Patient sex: F
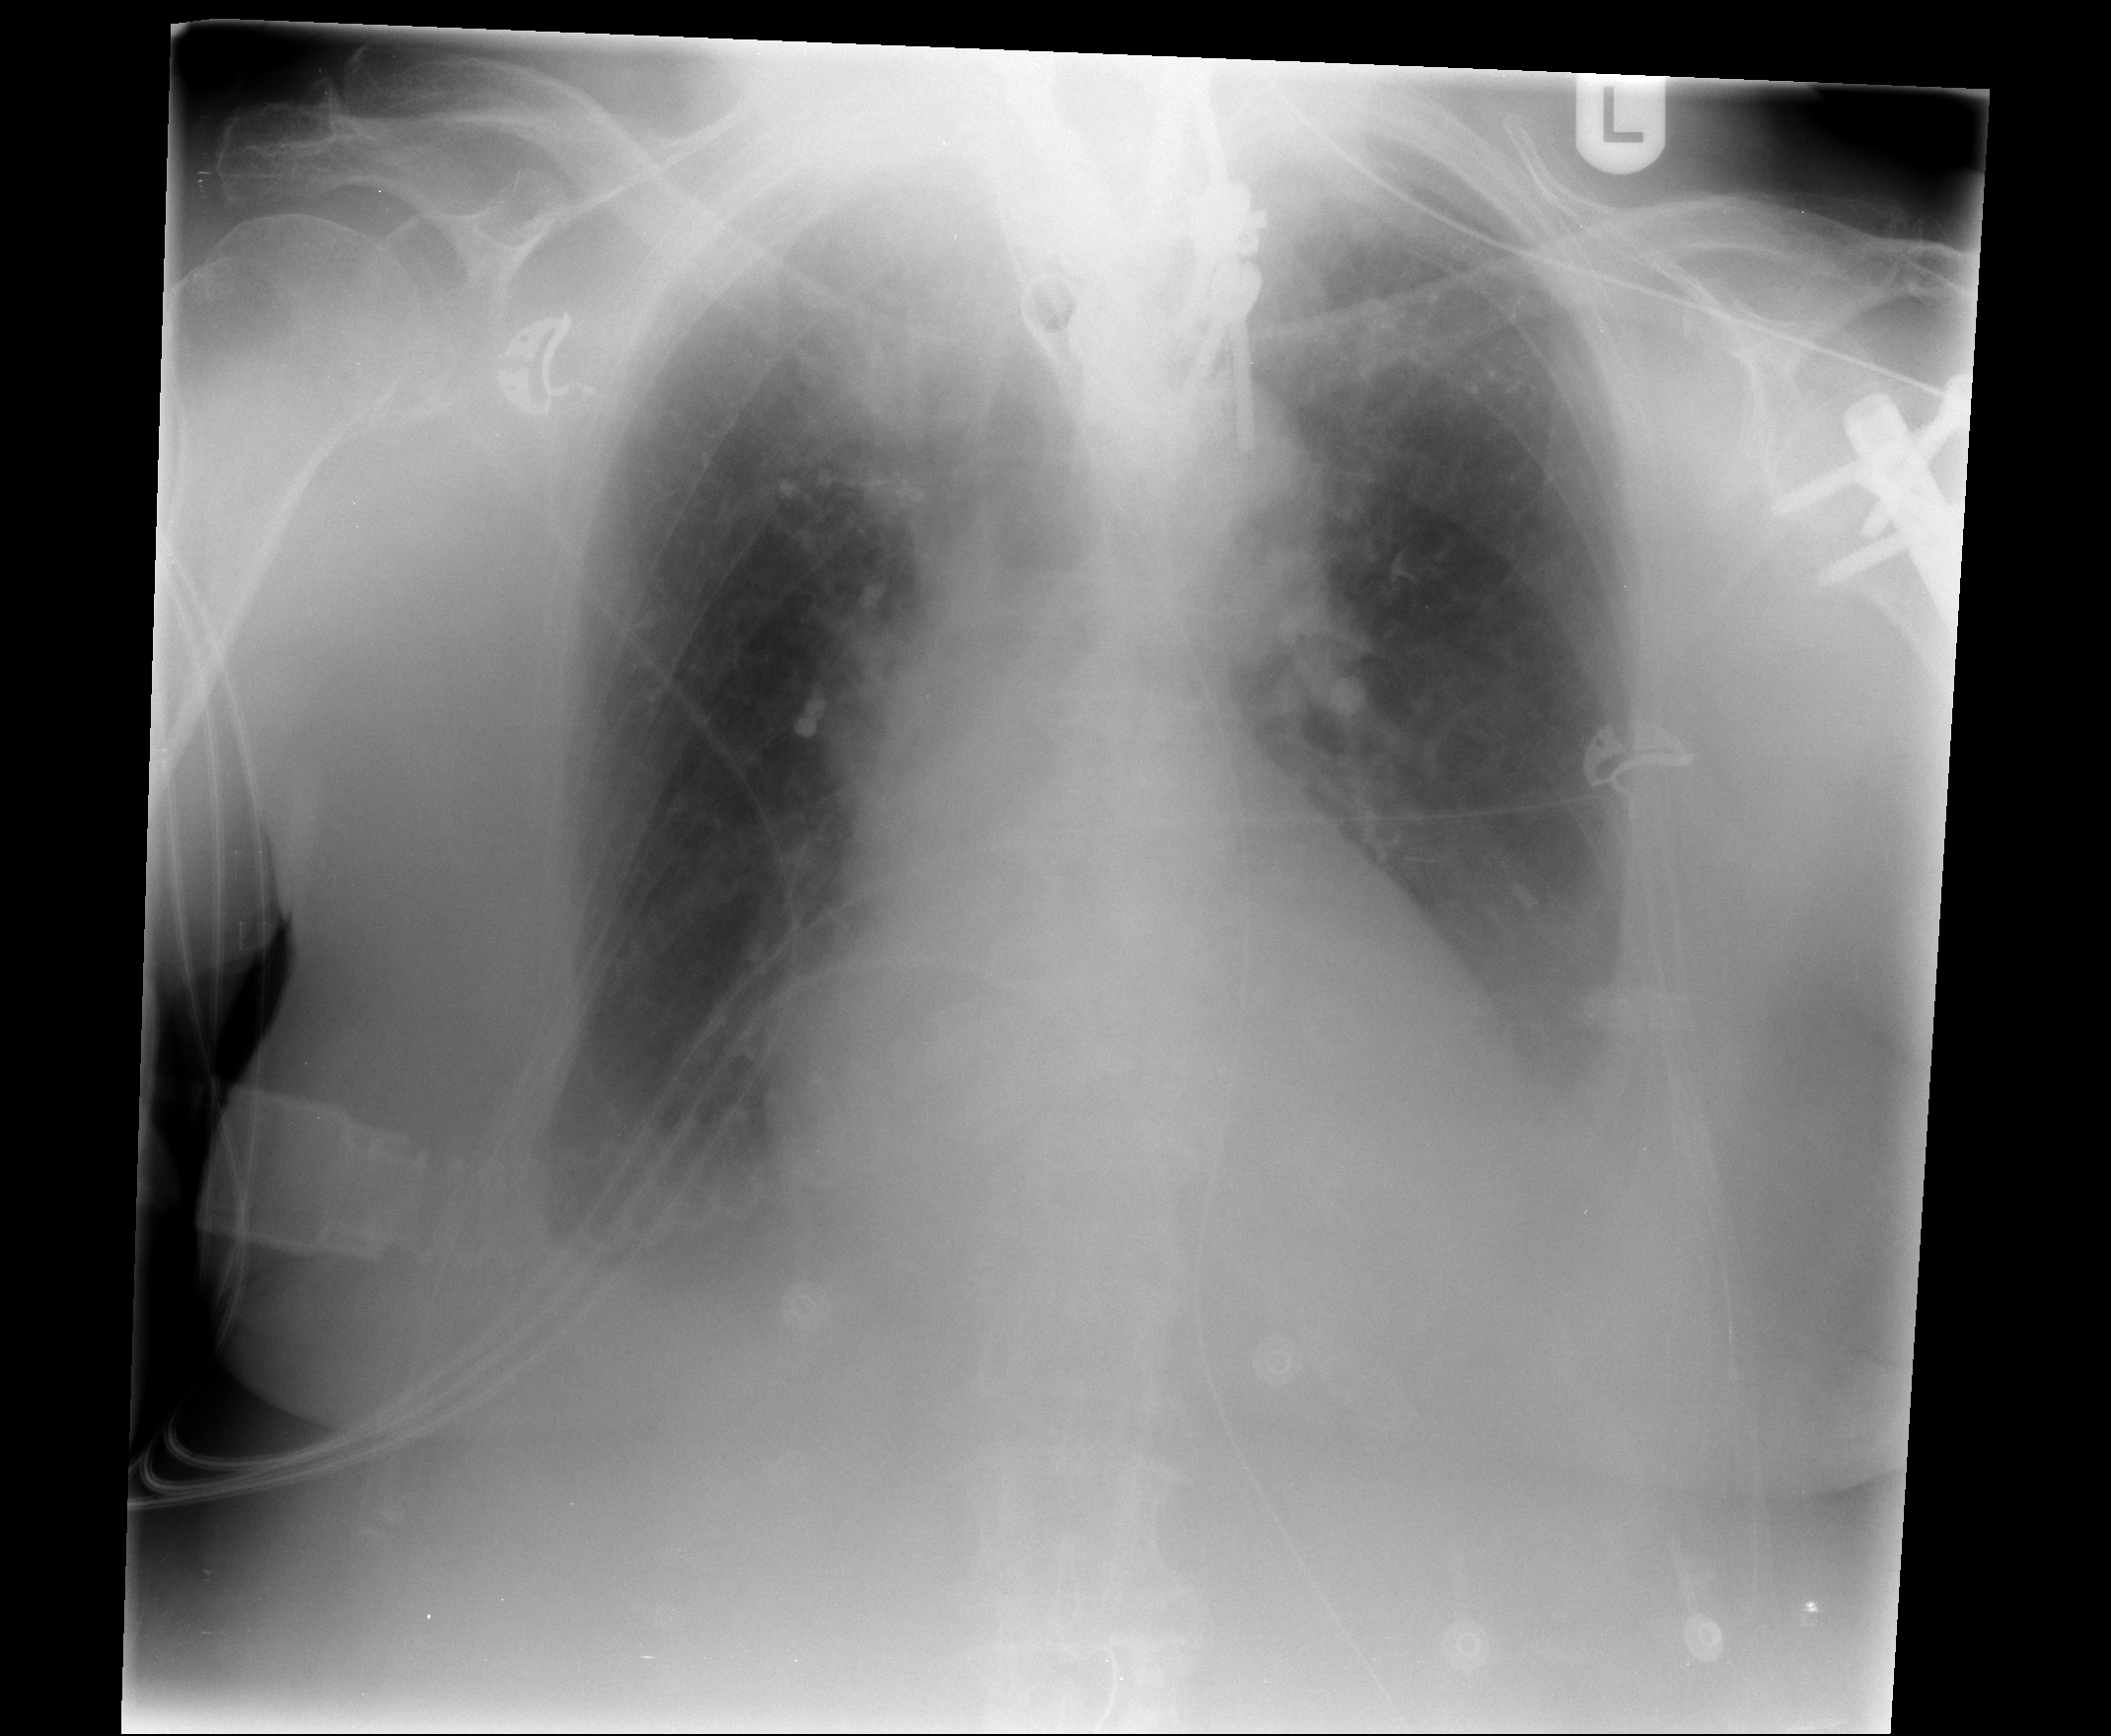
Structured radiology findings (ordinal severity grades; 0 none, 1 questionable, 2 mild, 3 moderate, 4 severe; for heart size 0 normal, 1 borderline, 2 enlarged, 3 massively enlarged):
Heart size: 0
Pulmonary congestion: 0
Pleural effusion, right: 2
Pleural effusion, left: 2
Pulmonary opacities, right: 0
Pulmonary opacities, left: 0
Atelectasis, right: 2
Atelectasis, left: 2